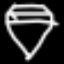
Label: diamond